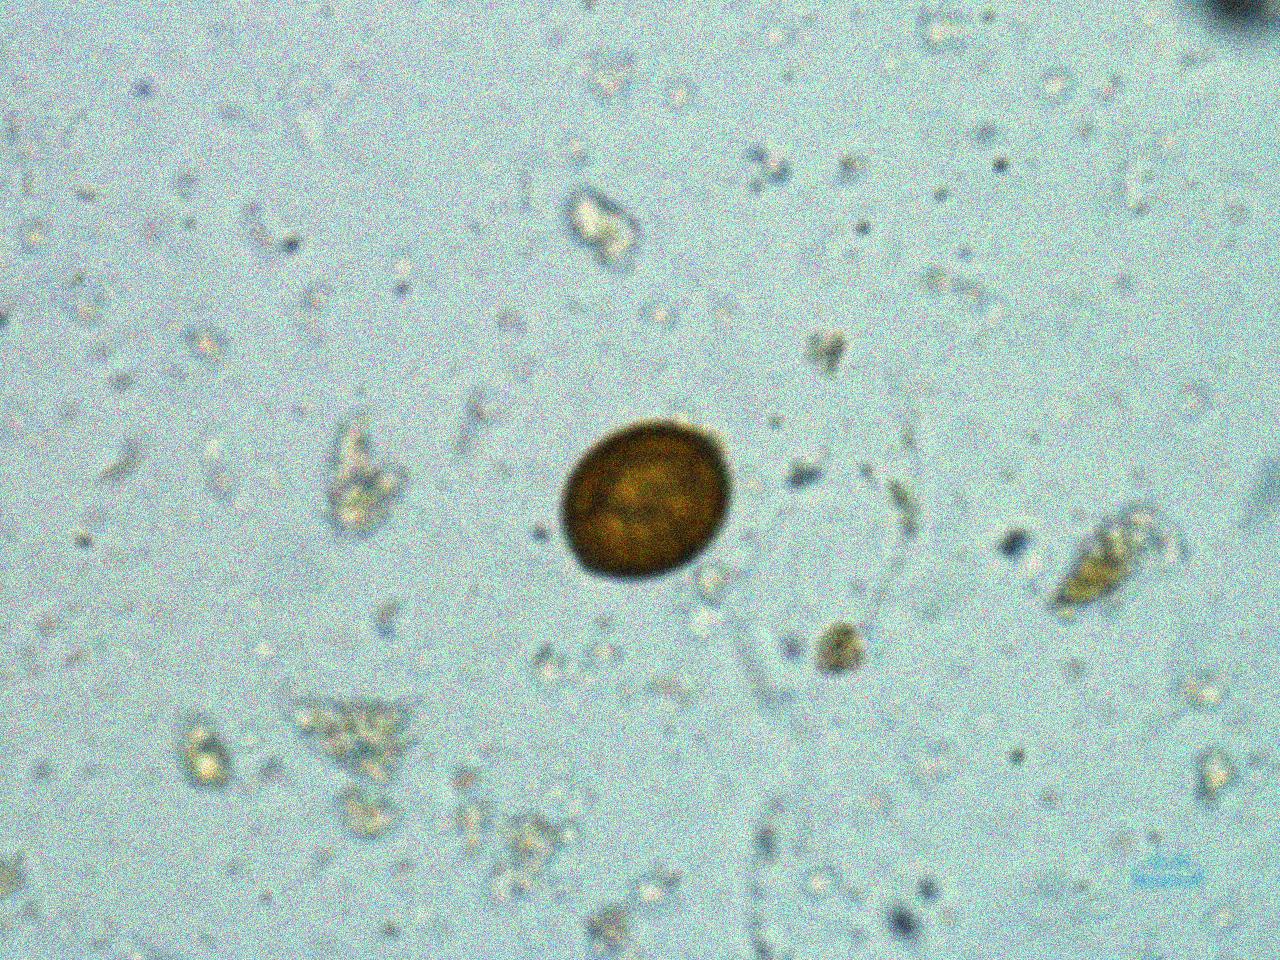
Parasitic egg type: Taenia spp. egg